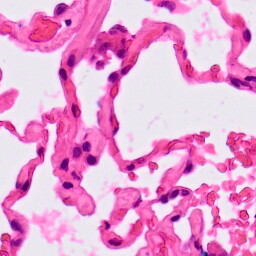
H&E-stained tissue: Lung